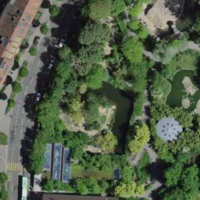
EUNIS habitat code: 55
Species observed at this site:
Phalacrocorax carbo
Caltha palustris
Ficaria verna
Veronica persica
Alcedo atthis
Cardamine hirsuta
Prunus spinosa
Ciconia ciconia
Primula veris
Salvia pratensis